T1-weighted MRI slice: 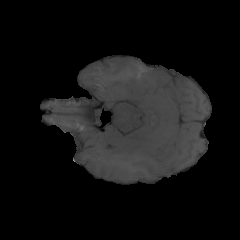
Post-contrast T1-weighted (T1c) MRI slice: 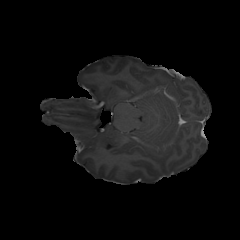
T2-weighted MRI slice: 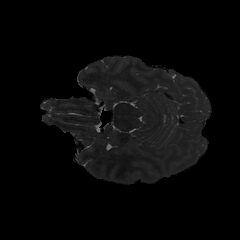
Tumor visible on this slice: no